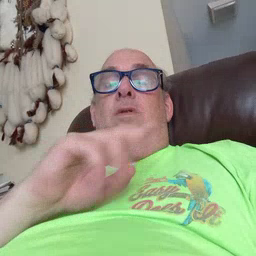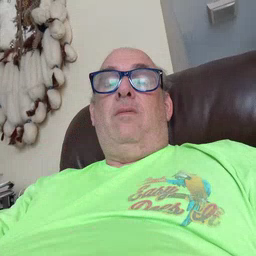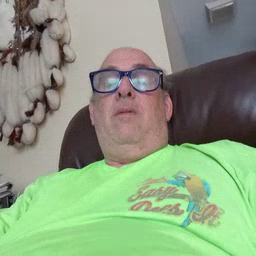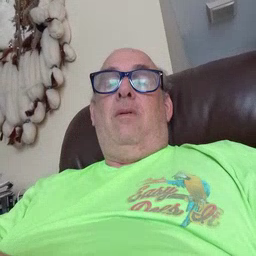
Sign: water